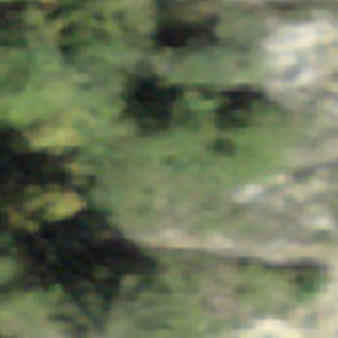
Label: other